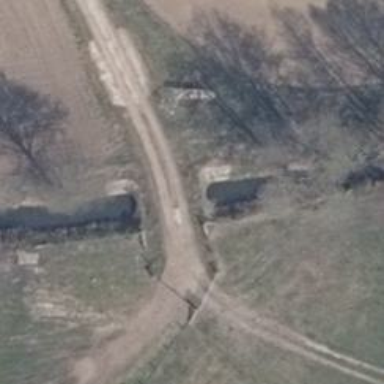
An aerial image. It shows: Track road on bridge.